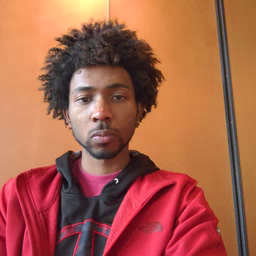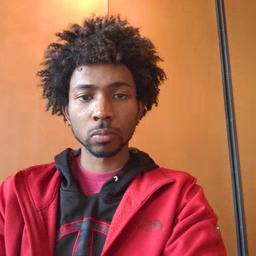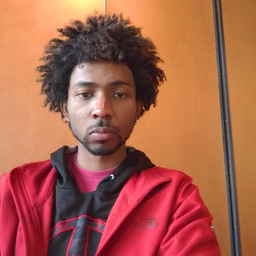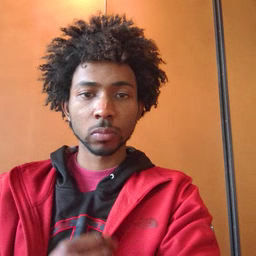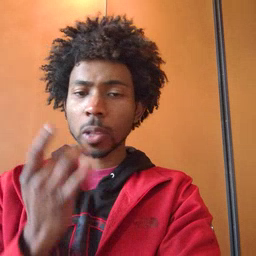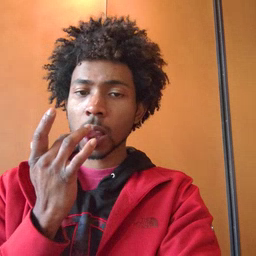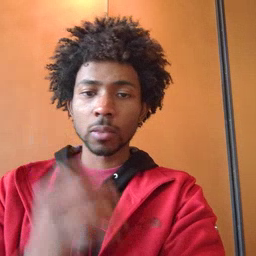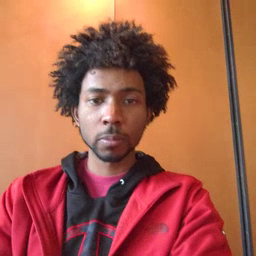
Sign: taste